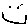
Label: smiley face